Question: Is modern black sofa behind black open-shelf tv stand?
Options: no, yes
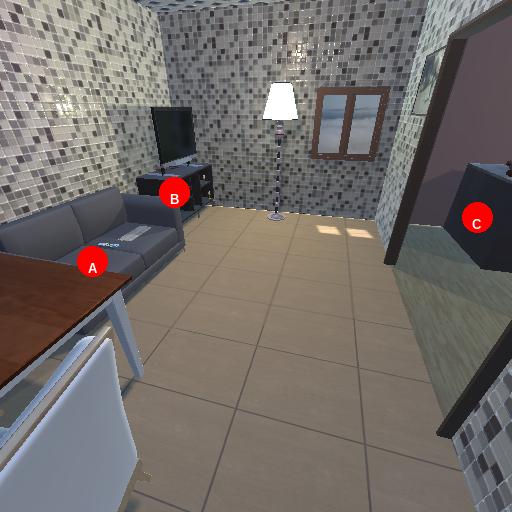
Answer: no